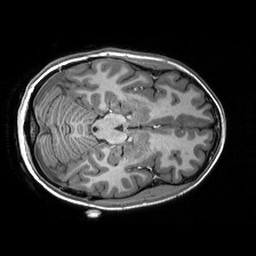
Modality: T1w
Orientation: axial
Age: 30
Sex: female
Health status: healthy
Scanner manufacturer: siemens
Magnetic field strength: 3 T
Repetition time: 2.53 s
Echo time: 0.00288 s